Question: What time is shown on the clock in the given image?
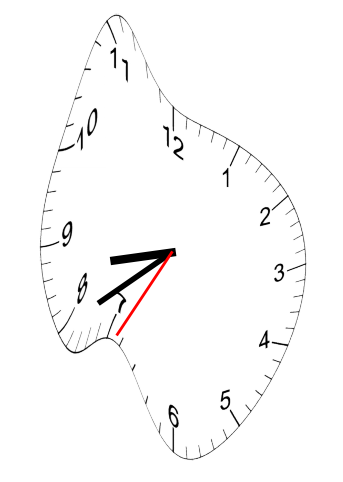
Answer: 08:39:35